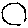
Label: circle